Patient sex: M
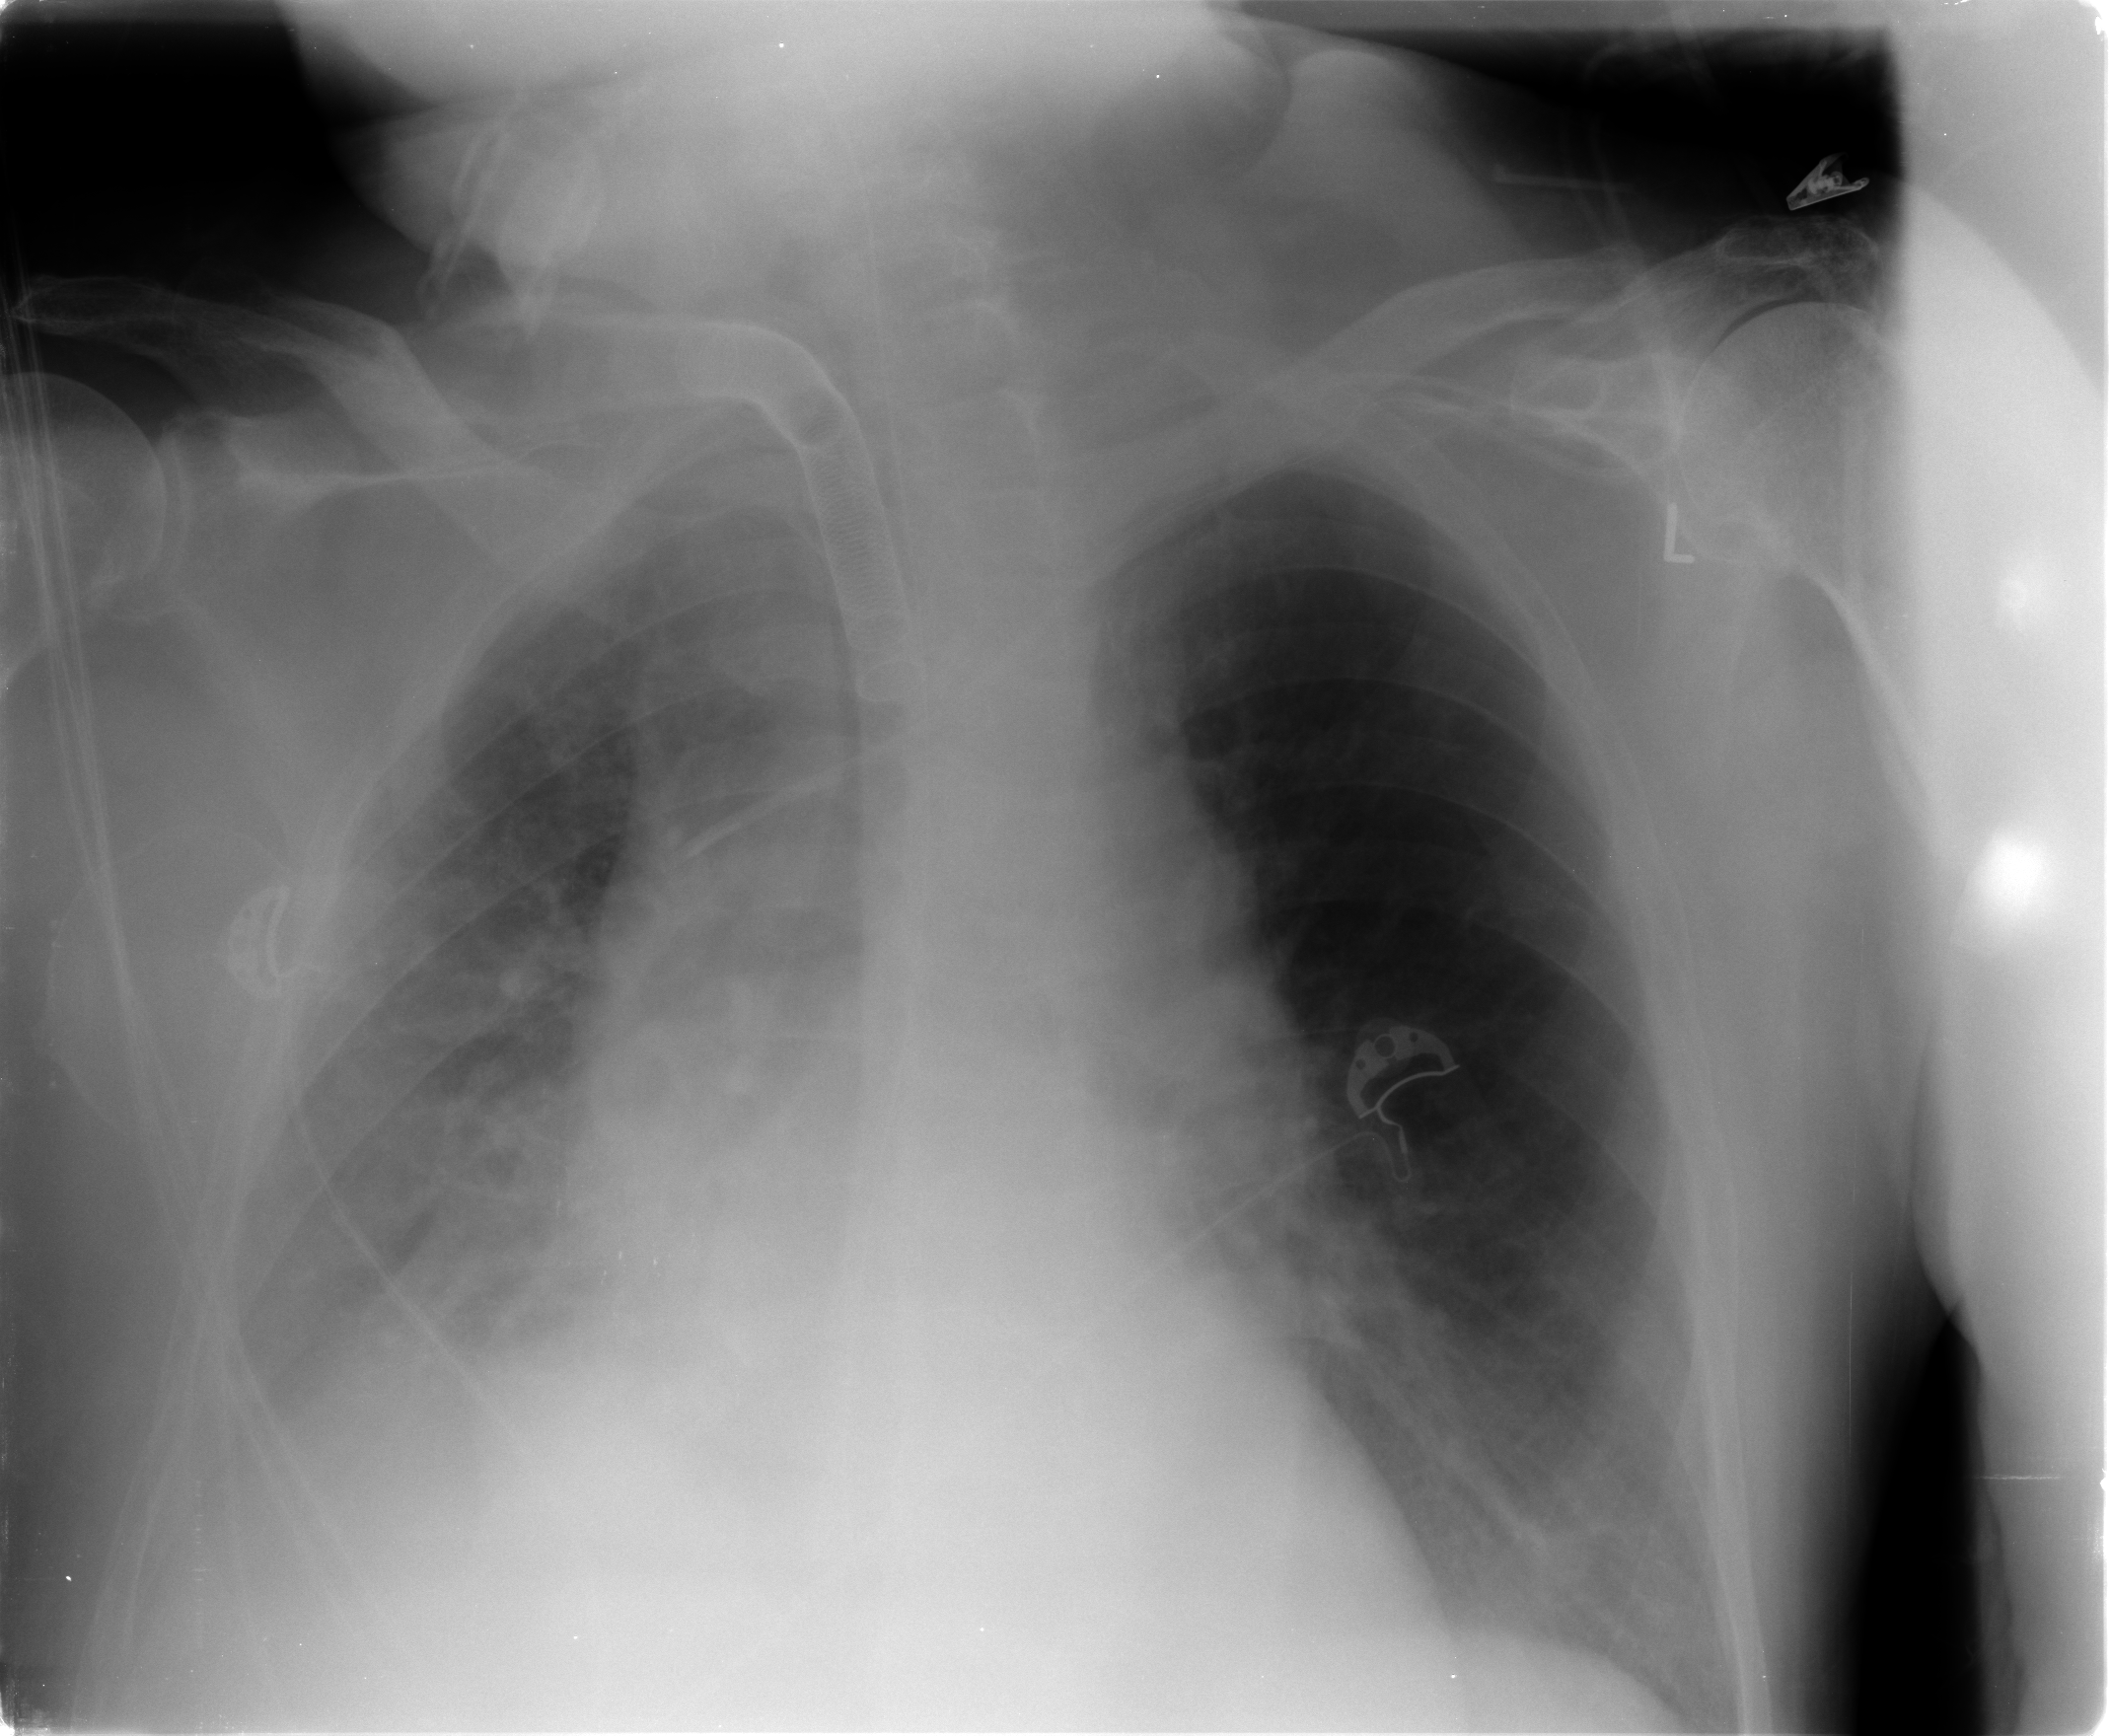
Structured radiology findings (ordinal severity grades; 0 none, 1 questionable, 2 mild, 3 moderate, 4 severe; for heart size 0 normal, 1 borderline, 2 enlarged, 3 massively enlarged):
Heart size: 2
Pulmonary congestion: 2
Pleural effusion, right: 3
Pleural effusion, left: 0
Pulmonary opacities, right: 0
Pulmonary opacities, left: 0
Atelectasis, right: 3
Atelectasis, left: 0